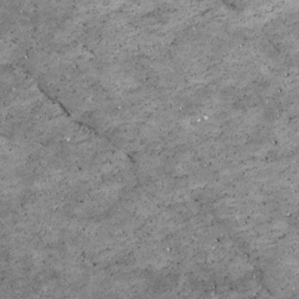
Label: non_frost